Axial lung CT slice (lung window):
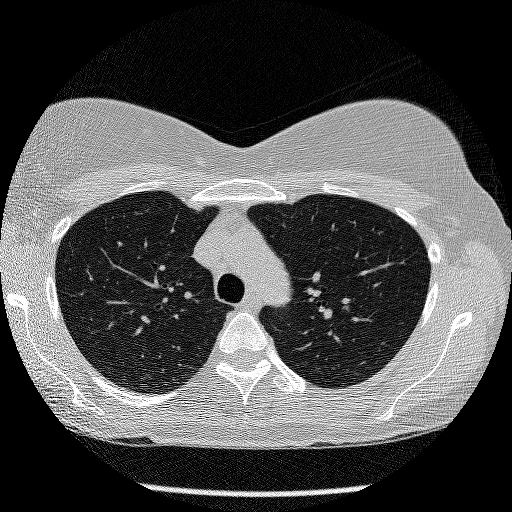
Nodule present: no